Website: walmart
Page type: payment
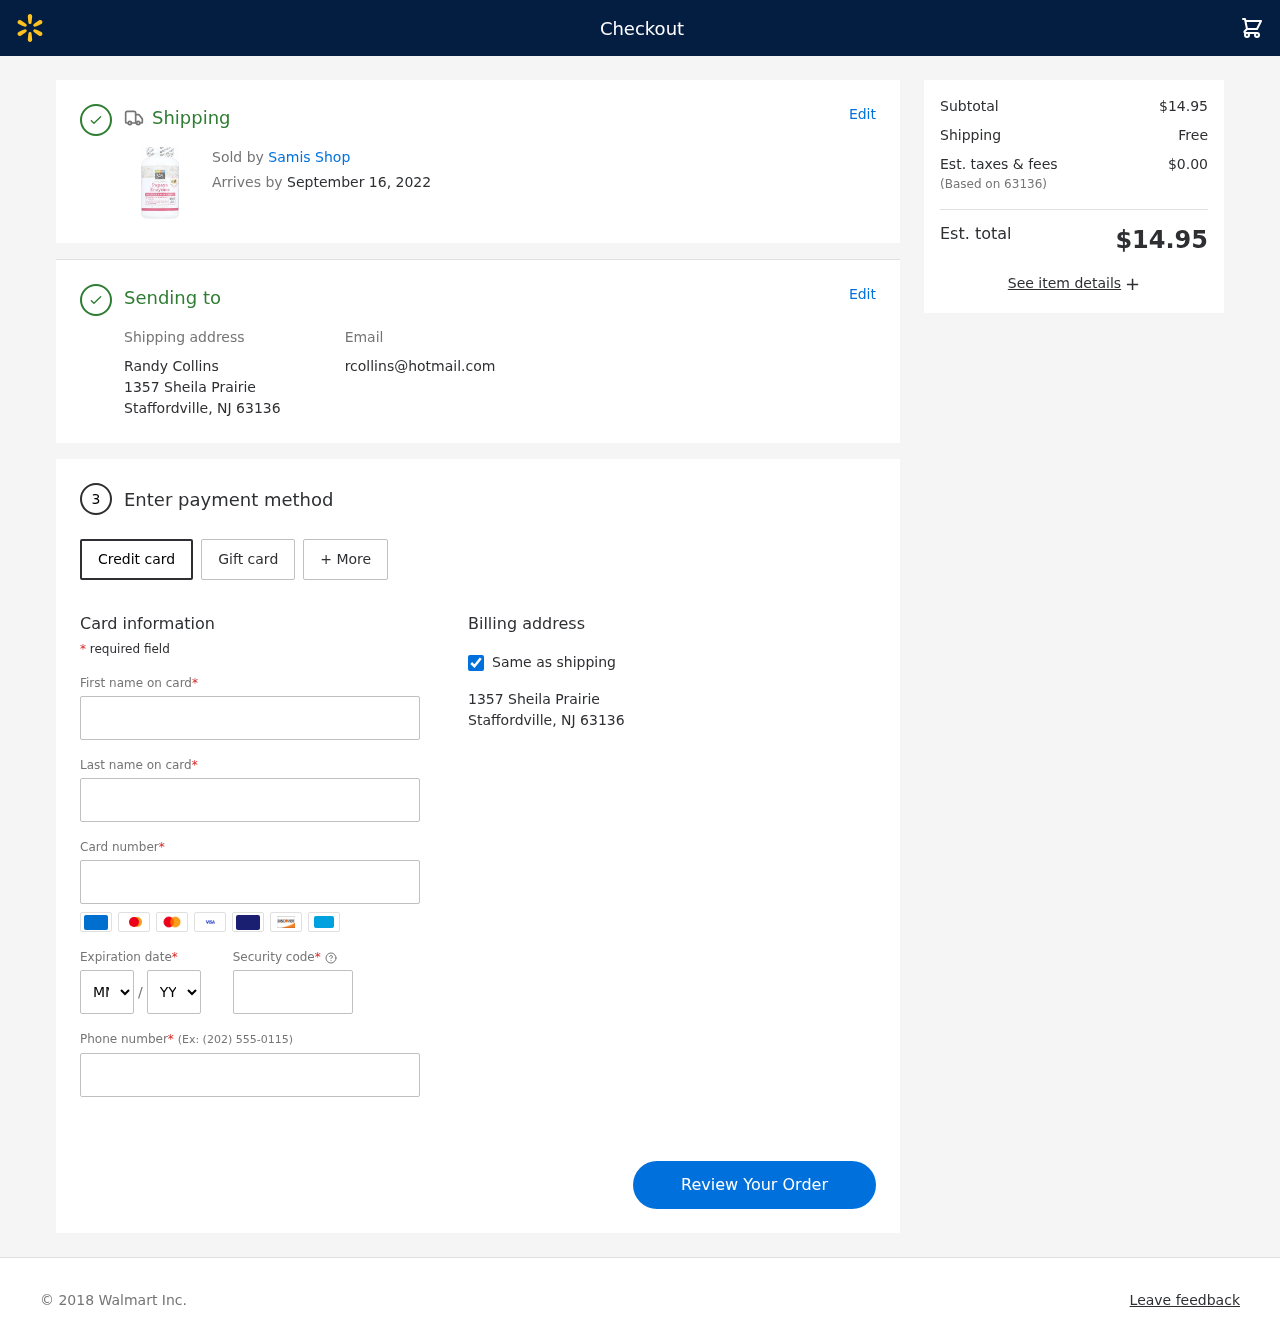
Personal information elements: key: PII_CARD_CVV
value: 0436
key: PII_CARD_EXPIRY_MONTH
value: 02
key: PII_CARD_EXPIRY_YEAR
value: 26
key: PII_CARD_NUMBER
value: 3730 4753 1465 599
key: PII_CITY_STATE_ZIP
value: Staffordville, NJ 63136
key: PII_EMAIL
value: rcollins@hotmail.com
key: PII_FIRSTNAME
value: Randy
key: PII_FULLNAME
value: Randy Collins
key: PII_LASTNAME
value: Collins
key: PII_PHONE
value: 3208627282
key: PII_POSTCODE
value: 63136
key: PII_STREET
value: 1357 Sheila Prairie
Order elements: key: ORDER_DELIVERY_DATE
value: September 16, 2022
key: ORDER_SUBTOTAL
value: $14.95
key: ORDER_SHIPPING_COST
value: Free
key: ORDER_TAX
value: $0.00
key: ORDER_TOTAL
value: $14.95